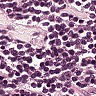
Metastatic tissue present: no